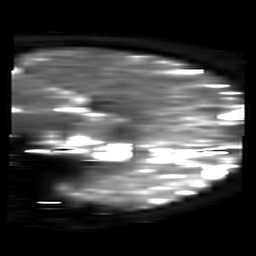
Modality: T2starmap
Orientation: sagittal
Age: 38
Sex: male
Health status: ill